Question: Given this table :

Those are the time lines (time slice = 4) :
'''
|p1|p1|p2|p3|p4|p5|p1|p2|p3|p4|p5|p2|p3|p4|p5|p2|p3|p4|p5|p2|p3|p3|
0 4 8 12 16 20 24 28 32 36 40 44 48 52 56 60 64 68 69 72 75 79 80
'''
Is there a simple way to calculate the average waiting time ?
Thanks
that there are several finish times for each process !
: This question also involved priority algorithm as a side exercise , please disregard the priority column for the Round robin algorithm
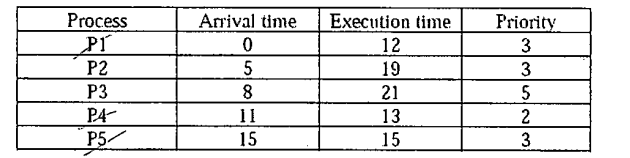
Answer: Let's first try to solve the simple version of this problem where all process arrive at time 0.
Assume we have 'n' processes each with execution time as 'ei'. Let the time slice be 's'.
Let the number of time slices needed for each process be 'NSPi'.
Now we have 'NSPi = ceiling(ei/s)'. Time needed for a process i = 'NSPi * s'. Length of the schedule = 'sum over i from 1 to n (NSPi)'.
Waiting time for process i = 'finish time of i - execution time of i'. But computing finish time of each process is complicated as each process has a different execution time. But since you just need the avg waiting time of RR algorithm for a specific instance, you could compute that as: '(Length of the schedule - sum of execution time of all processes)/num of processes'.
I guess by now you would have got an idea of how this formula has evolved. Ideally one would like the length of the schedule to be equal to the sum of execution time of all processes. But not all the execution times are a factor of the time slices. So in some time slice we get holes where no process is scheduled. So in practice, the length of the schedule is greater than the sum of execution times. Now we have their difference as the total waiting time.